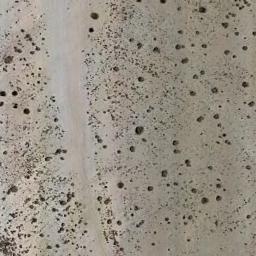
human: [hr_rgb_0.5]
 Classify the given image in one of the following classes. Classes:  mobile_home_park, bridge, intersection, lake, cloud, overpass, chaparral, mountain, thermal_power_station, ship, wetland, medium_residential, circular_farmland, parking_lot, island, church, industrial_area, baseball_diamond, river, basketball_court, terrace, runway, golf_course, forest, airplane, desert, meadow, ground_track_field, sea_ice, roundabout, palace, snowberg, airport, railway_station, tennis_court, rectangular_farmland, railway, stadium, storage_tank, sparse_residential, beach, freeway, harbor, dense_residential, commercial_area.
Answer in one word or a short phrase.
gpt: chaparral